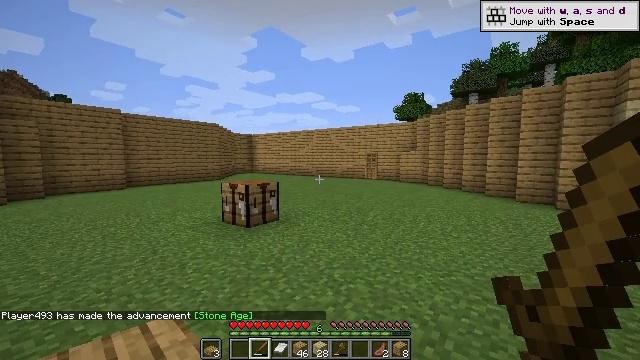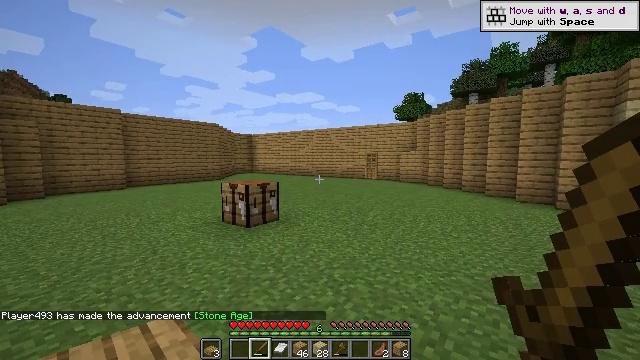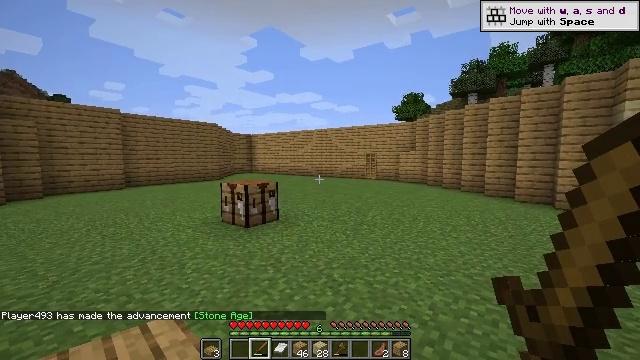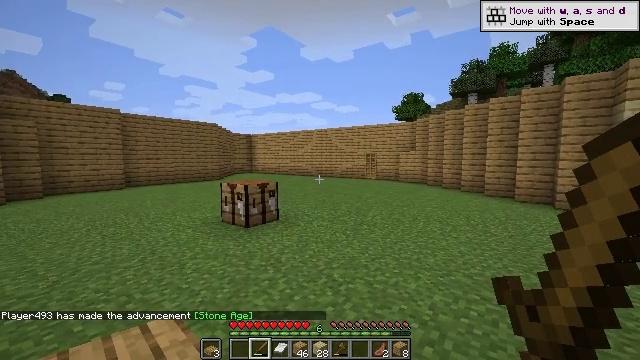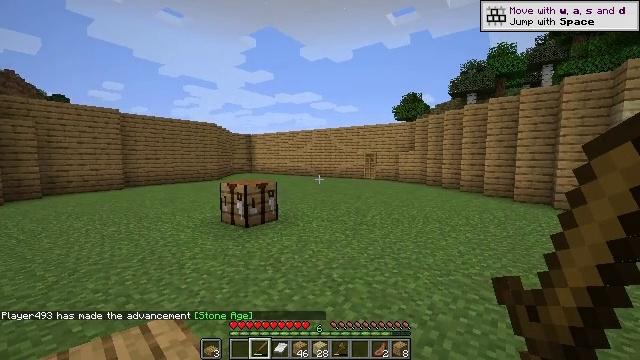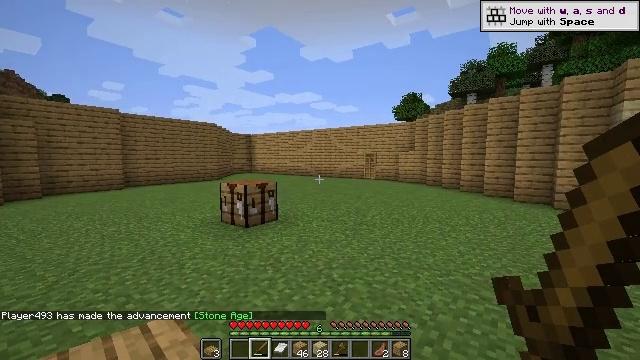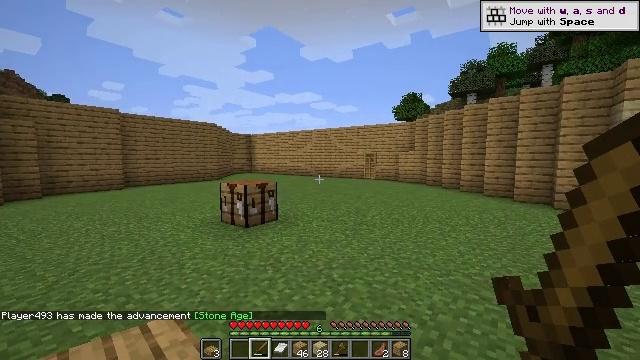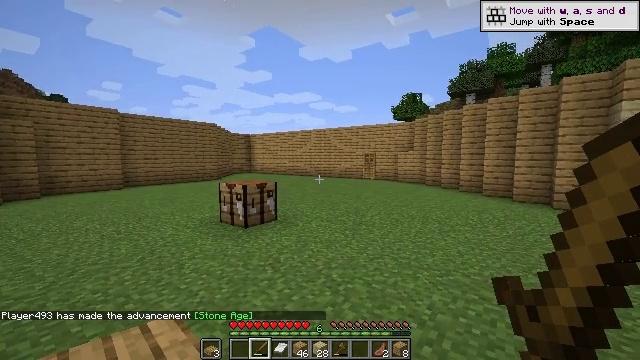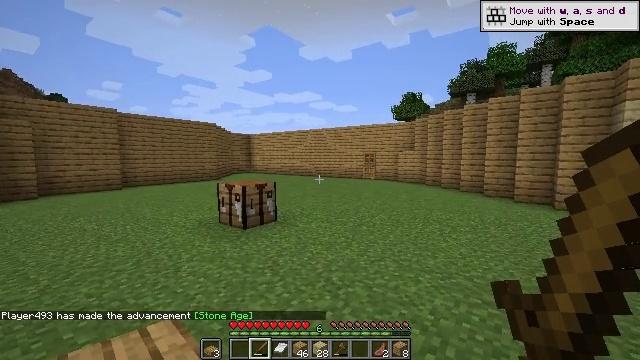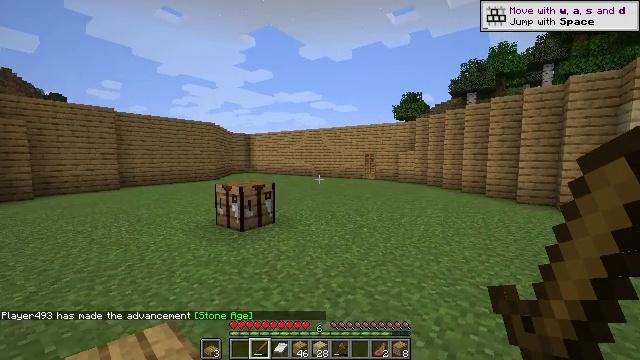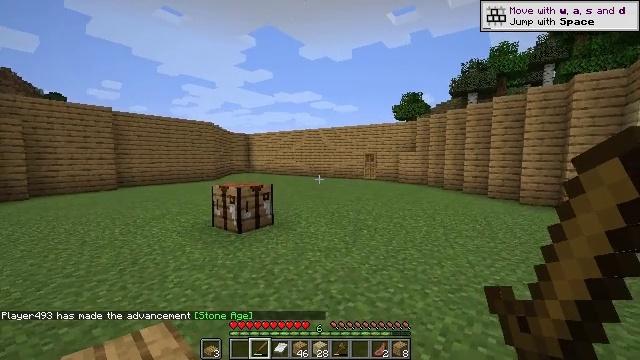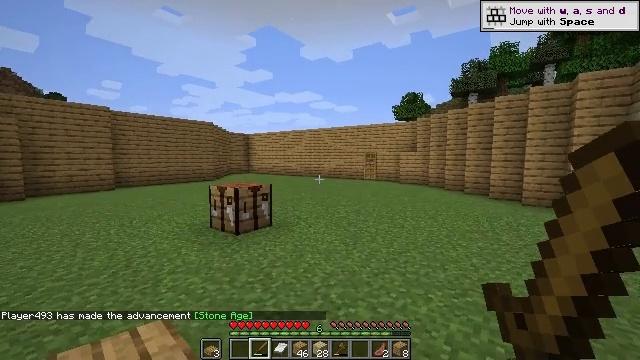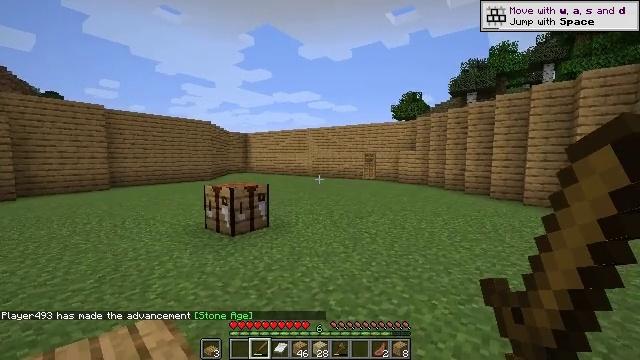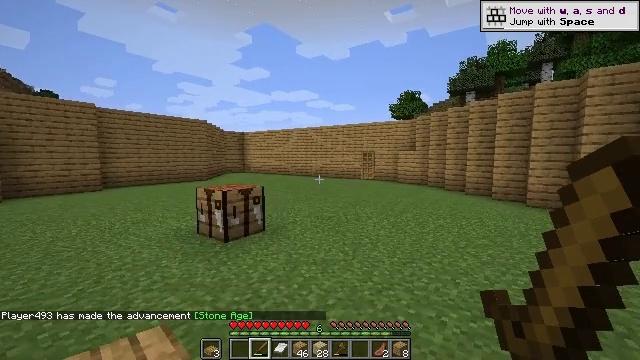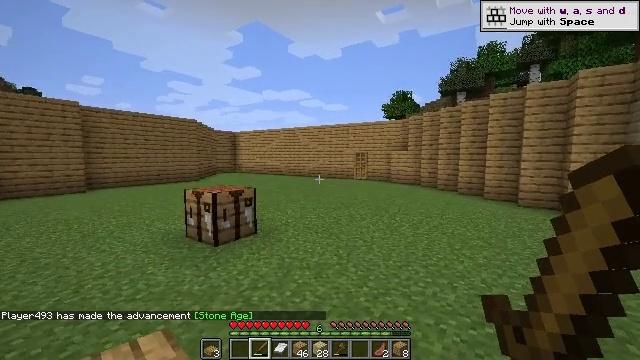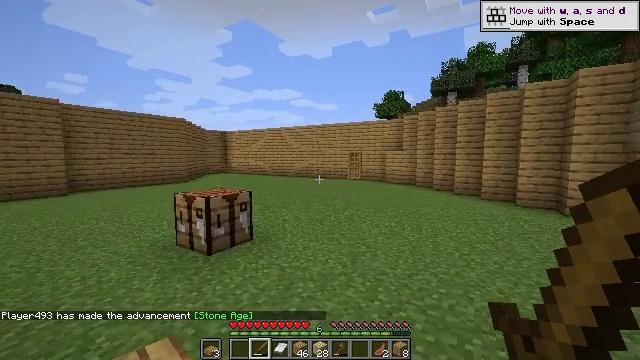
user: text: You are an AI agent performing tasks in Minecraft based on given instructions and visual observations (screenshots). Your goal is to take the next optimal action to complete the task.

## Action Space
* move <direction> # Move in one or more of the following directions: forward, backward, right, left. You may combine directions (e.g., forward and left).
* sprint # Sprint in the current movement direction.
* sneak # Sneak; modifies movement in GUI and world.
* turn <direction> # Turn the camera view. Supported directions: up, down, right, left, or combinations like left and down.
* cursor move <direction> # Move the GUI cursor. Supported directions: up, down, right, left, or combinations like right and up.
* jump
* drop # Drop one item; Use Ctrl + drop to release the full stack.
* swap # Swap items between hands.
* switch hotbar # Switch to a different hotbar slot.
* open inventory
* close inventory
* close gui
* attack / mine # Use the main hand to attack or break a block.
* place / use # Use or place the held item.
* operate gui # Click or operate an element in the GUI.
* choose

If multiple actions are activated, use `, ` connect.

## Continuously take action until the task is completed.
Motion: motion action
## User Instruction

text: Remove a wooden sword from the inventory.
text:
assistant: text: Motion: no_op
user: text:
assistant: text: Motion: no_op
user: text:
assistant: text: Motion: no_op
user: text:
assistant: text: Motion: no_op
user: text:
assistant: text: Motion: no_op
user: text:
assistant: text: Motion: no_op
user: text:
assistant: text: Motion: no_op
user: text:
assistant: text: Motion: move forward
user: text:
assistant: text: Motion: move forward
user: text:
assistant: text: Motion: move forward
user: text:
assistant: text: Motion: move forward
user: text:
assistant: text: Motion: move forward
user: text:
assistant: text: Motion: move forward
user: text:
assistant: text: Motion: move forward and move left, turn right
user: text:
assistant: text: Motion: move forward and move left, turn right
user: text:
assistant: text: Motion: move forward and move left, turn right
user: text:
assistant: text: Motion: move forward and move left, turn right
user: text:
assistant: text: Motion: move forward and move left, turn right
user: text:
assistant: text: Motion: move forward and move left
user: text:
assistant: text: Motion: move forward and move left
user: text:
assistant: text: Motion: move forward and move left
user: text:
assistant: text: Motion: move forward and move left, turn right
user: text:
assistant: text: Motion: move forward and move left
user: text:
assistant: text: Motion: move forward and move left, turn right
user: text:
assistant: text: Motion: move forward and move left, turn right
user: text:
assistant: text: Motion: move forward and move left, turn right
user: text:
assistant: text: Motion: move forward and move left, turn right
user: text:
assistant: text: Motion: move forward and move left, turn right
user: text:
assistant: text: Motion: move forward and move left, turn right
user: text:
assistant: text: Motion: move forward and move left, turn right